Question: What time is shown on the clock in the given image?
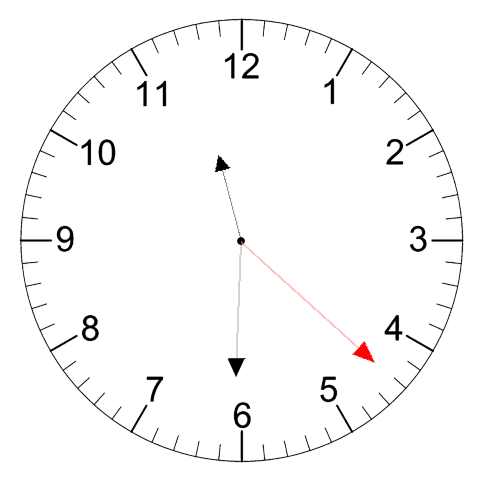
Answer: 11:30:22